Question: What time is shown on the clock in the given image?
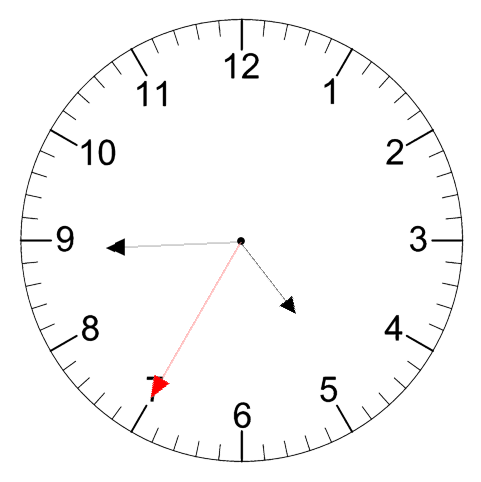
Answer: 04:44:35